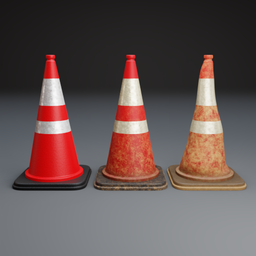
Label: tools